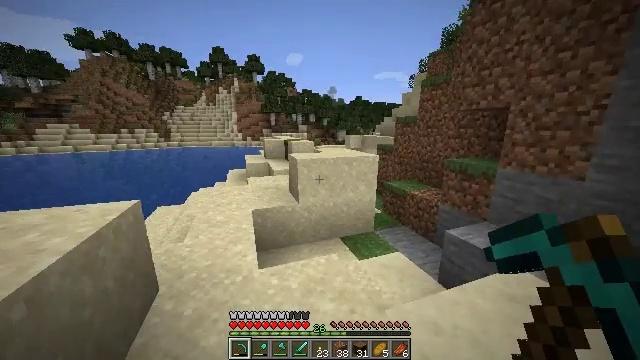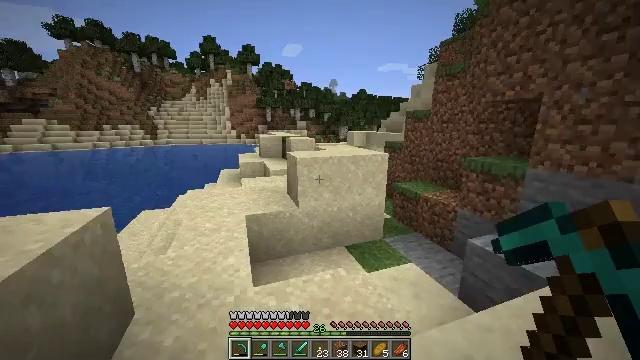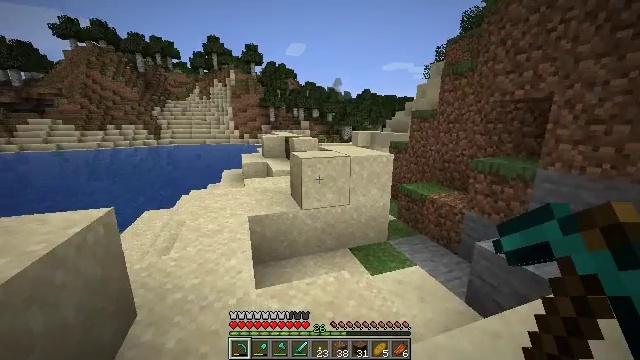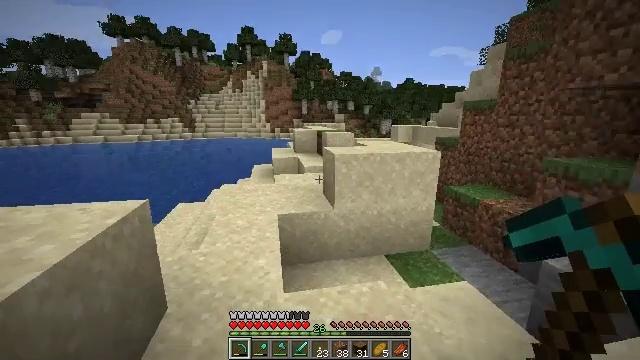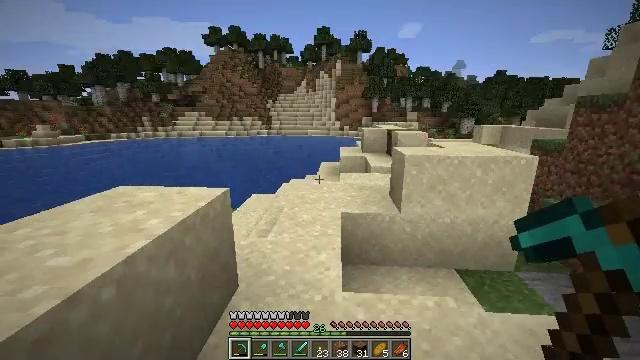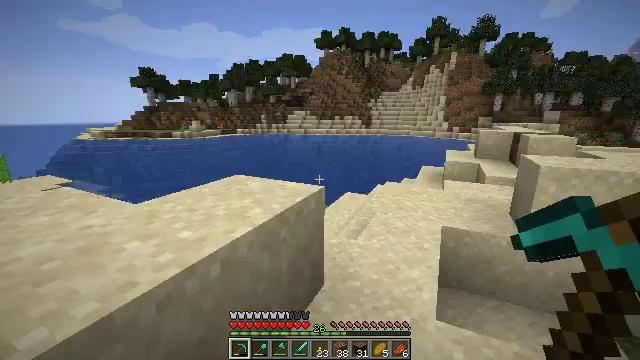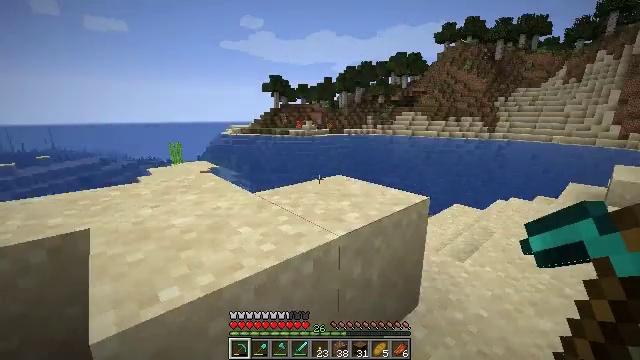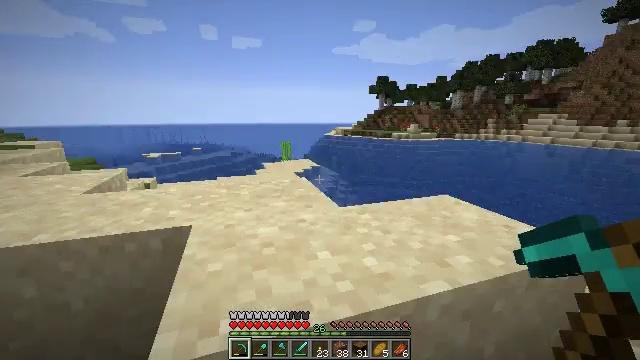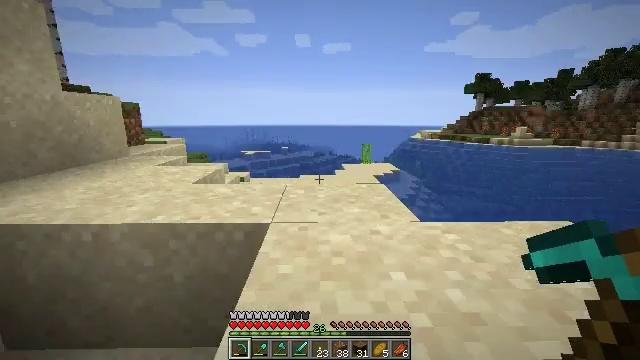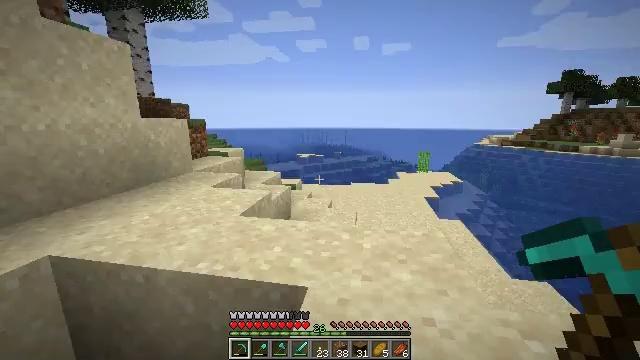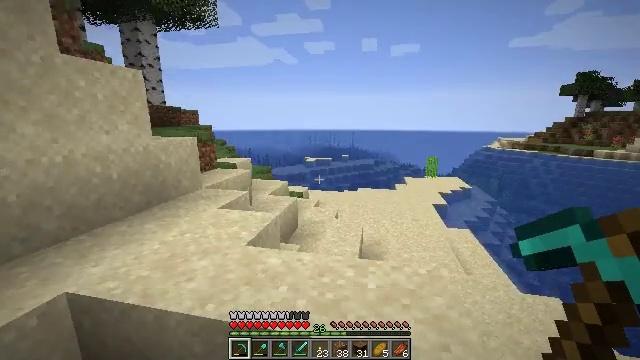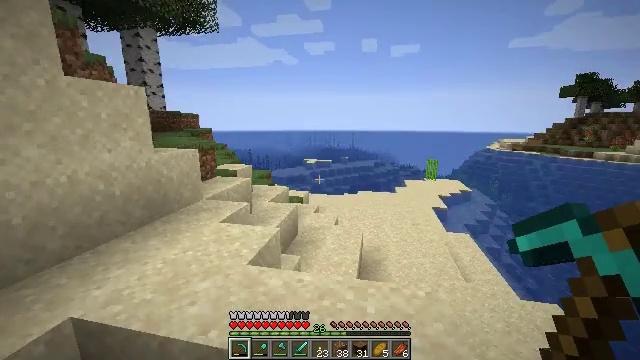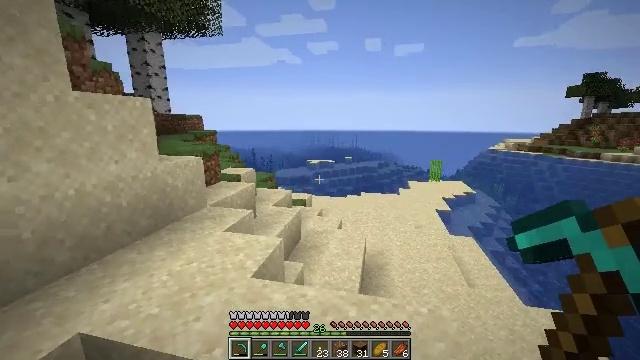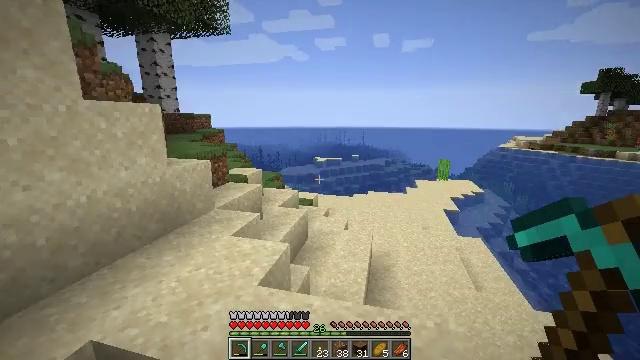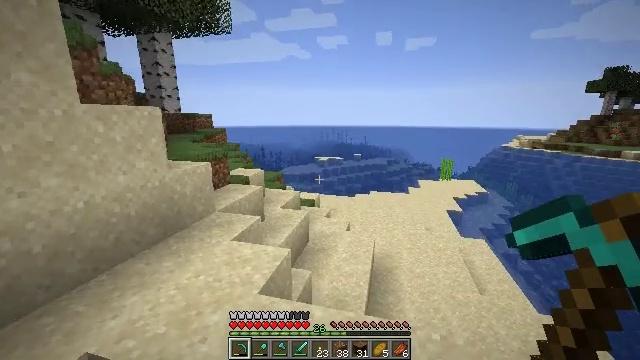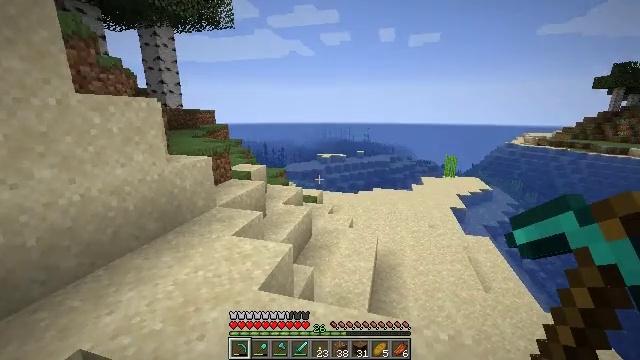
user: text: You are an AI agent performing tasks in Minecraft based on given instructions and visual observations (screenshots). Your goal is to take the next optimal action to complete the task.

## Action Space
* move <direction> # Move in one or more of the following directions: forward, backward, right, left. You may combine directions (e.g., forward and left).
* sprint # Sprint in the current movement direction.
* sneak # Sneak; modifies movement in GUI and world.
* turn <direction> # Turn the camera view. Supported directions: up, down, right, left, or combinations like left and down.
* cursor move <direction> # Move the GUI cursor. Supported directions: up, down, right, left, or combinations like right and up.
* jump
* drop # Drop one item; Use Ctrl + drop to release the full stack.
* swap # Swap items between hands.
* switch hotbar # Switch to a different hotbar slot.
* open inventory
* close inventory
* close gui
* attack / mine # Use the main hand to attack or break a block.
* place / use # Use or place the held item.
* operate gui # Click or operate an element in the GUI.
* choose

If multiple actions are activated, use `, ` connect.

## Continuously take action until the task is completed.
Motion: motion action
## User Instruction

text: Collect sugar cane near water sources.
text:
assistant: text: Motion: no_op
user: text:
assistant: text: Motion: no_op
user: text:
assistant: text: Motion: turn left
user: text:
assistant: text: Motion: turn left
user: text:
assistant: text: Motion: move forward, turn left
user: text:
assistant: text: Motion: move forward, turn left
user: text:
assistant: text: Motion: move forward, turn left
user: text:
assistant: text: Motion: move forward, turn left
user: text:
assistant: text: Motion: move forward, turn left, jump
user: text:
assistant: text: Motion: move forward, turn left, jump
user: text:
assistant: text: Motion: move forward, jump
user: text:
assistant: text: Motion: move forward, jump
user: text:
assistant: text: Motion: move forward, turn left, jump
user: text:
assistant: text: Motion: move forward
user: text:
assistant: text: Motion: move forward
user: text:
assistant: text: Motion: move forward, turn left
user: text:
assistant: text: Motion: move forward
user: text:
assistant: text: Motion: move forward
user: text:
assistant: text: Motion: move forward
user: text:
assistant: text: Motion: move forward, turn left and down
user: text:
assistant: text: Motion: move forward, turn left
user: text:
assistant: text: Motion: move forward, turn left
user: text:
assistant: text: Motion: move forward
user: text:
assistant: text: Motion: move forward
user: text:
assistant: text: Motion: move forward
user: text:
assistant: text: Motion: move forward
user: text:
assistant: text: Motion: move forward and move left
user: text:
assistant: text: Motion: move forward and move left
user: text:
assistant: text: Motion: move forward and move left
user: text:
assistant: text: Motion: move forward and move left